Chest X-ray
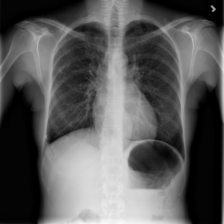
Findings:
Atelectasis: negative
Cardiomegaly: negative
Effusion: negative
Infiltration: negative
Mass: negative
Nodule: negative
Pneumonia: negative
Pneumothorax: negative
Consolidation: positive
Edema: negative
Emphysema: negative
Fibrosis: negative
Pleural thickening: negative
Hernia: negative